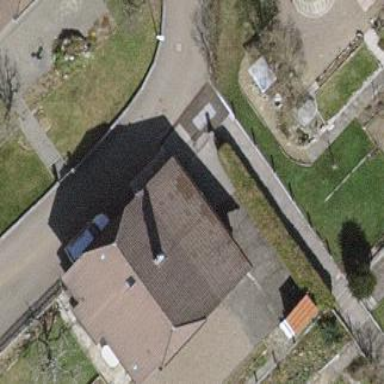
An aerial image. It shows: Building part with flat roof.